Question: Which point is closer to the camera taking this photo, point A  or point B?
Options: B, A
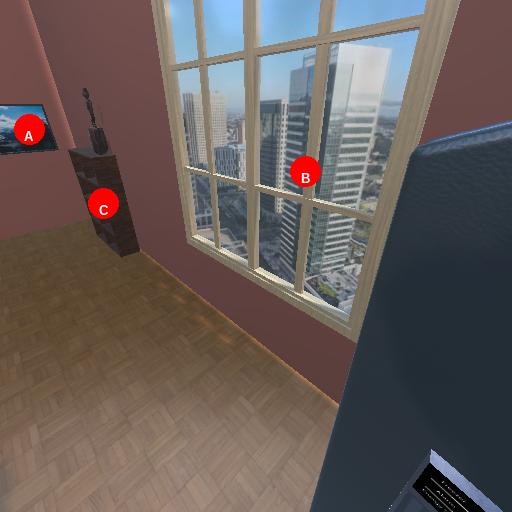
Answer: B